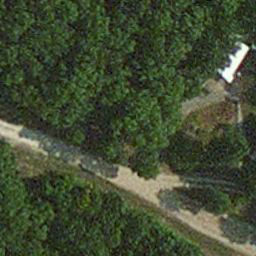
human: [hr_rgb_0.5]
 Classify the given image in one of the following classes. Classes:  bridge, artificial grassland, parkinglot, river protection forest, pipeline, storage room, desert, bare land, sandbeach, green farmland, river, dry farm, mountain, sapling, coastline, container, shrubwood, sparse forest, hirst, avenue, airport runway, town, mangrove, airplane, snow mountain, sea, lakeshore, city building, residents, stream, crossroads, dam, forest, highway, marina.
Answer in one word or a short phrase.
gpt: avenue